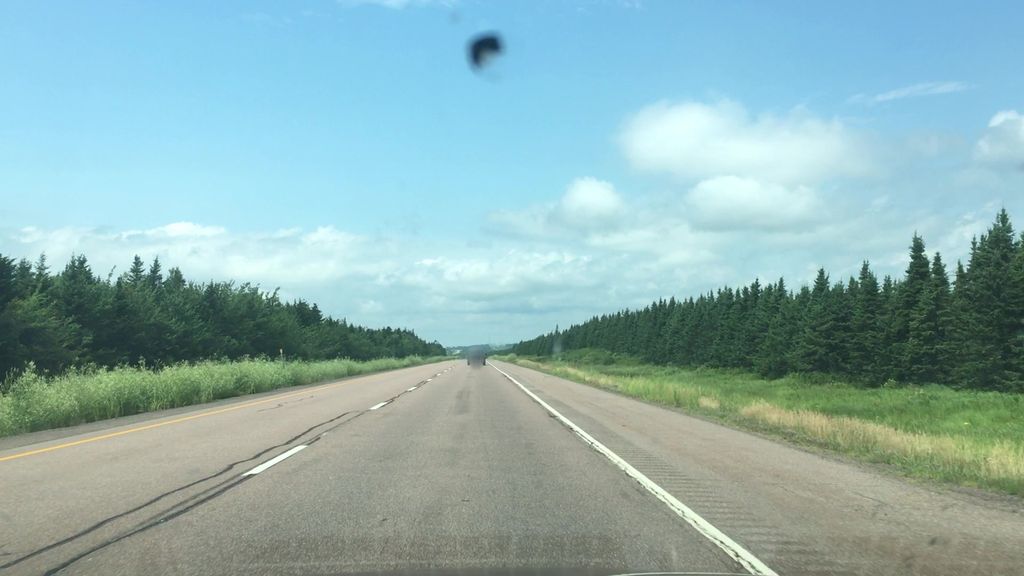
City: charlottetown